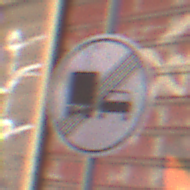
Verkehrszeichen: EndeUeberholverbotKraftfahrzeuge
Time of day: MorningAfternoon
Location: Outdoor (Urban)
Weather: Clear
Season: NotSpecified
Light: Natural